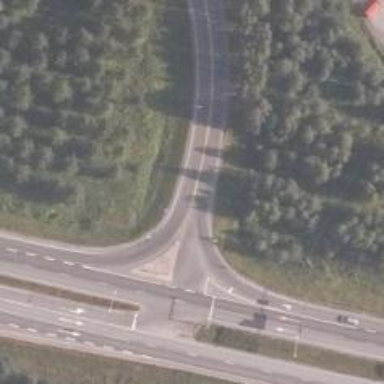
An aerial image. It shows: Trunk link highway with asphalt surface.